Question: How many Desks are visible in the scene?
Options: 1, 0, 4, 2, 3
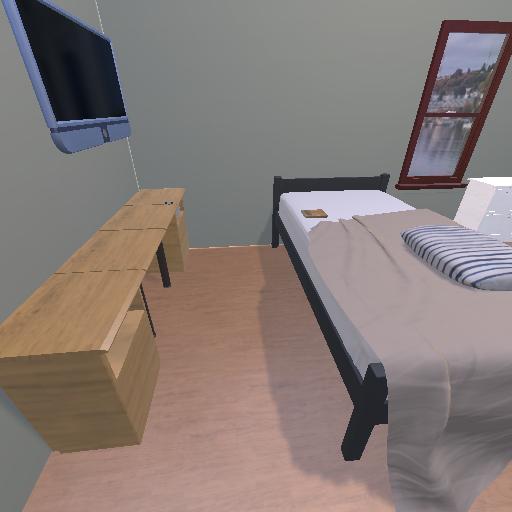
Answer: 1